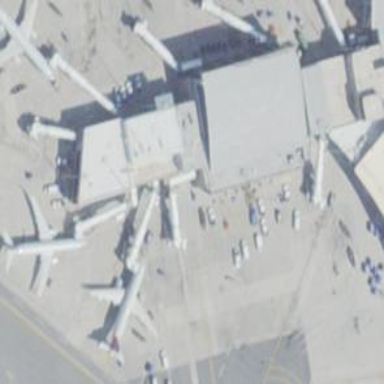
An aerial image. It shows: Airport gate.